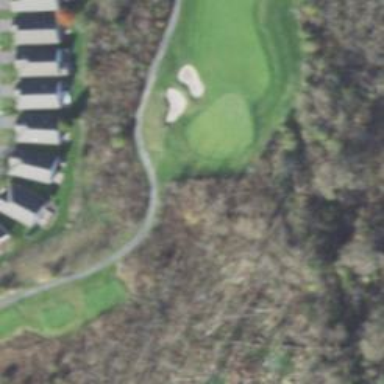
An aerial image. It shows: Service road used as golf cart path.